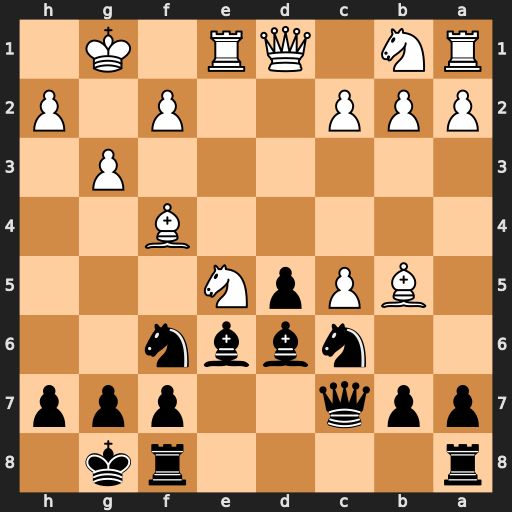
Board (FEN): r4rk1/ppq2ppp/2nbbn2/1BPpN3/5B2/6P1/PPP2P1P/RN1QR1K1
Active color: b
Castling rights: -
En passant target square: -
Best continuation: Bxe5 Bxe5 Nxe5